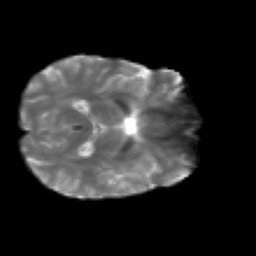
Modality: T2w
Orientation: axial
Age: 25
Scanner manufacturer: siemens
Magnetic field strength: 3 T
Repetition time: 2.2 s
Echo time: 0.084 s